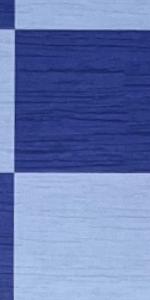
Label: Empty